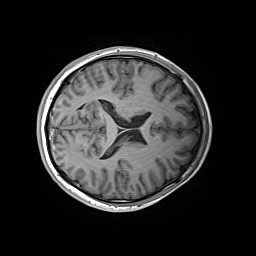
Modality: T1w
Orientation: axial
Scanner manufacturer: siemens
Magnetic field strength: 3 T
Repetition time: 2.2 s
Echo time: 0.00244 s